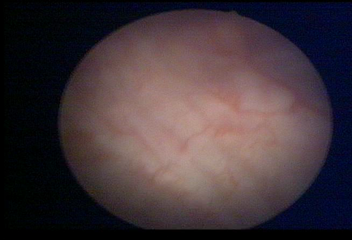
Modality: WLC
Class: Normal mucosa
Bladder cancer association: No